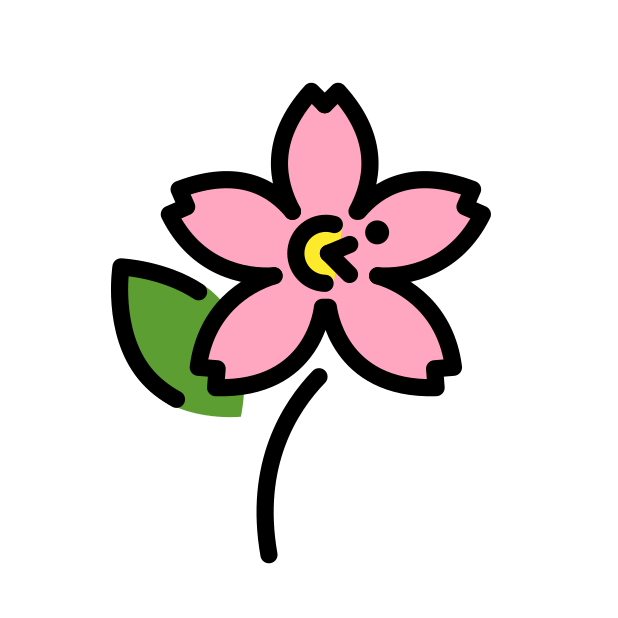
Emoji: 🌸
Name: cherry blossom
Unicode: 0x1f338